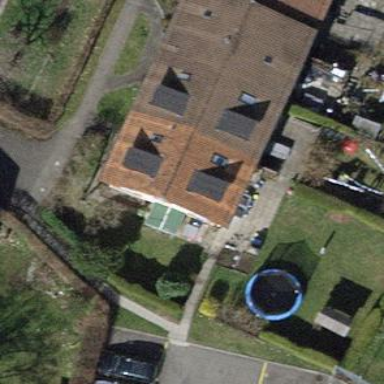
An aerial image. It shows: Simple and straightforward house.